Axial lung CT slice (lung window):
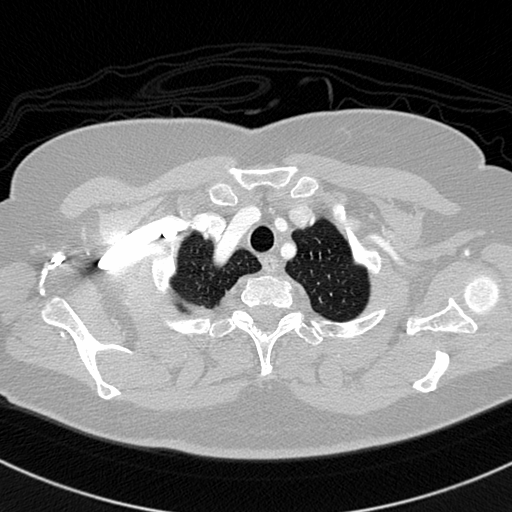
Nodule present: no